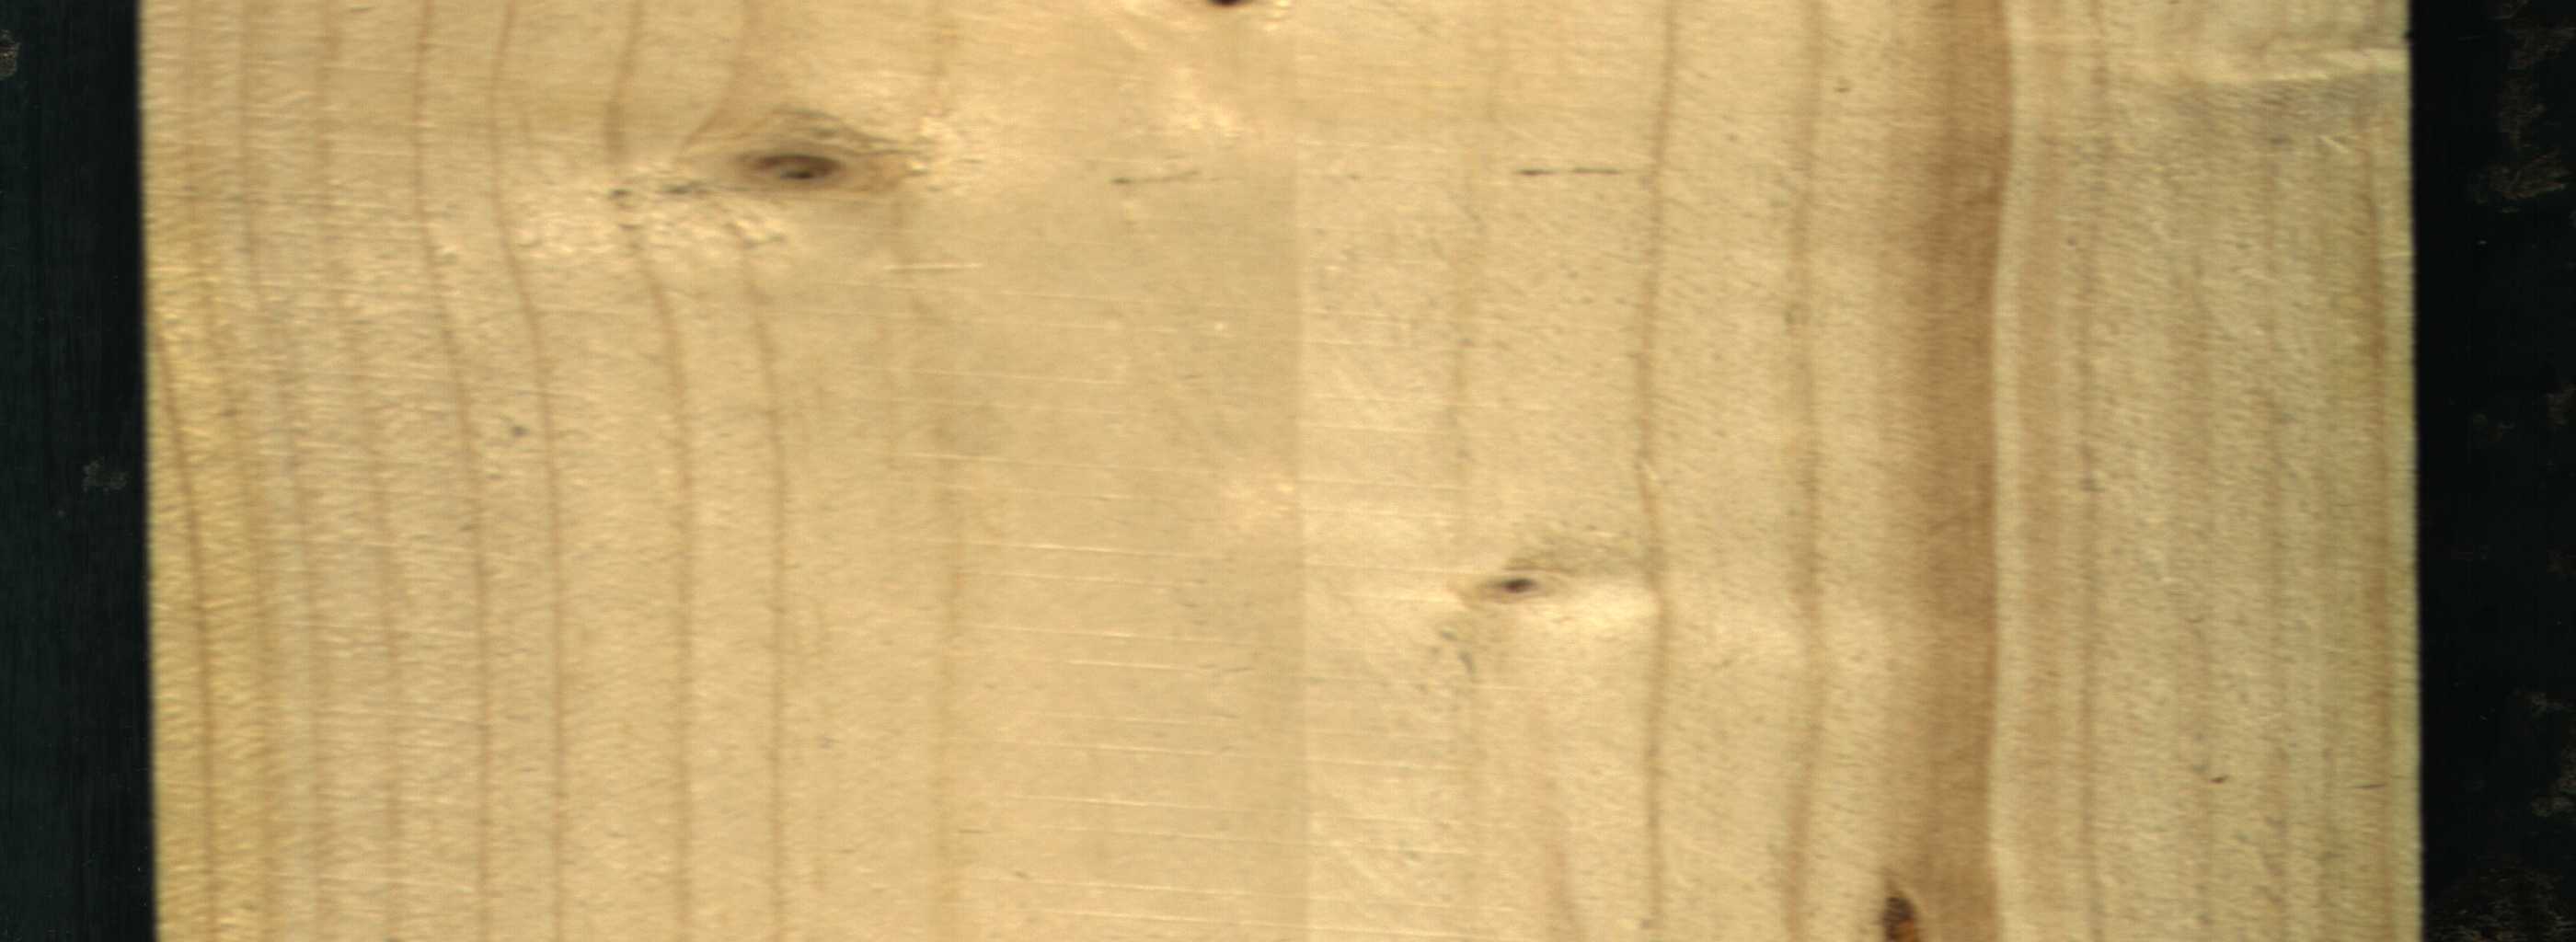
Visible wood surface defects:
resin
Quartzity
Dead_Knot
Live_Knot
Live_Knot